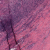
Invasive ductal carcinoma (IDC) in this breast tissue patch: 0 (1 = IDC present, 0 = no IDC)